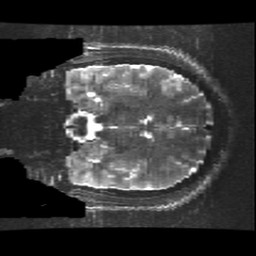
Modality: T2w
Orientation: coronal
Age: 16
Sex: male
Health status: ill
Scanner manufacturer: ge
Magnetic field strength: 3 T
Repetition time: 7.5 s
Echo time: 0.09834 s